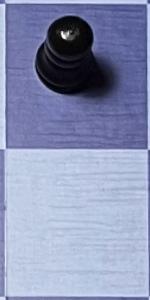
Label: Empty